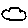
Label: cloud